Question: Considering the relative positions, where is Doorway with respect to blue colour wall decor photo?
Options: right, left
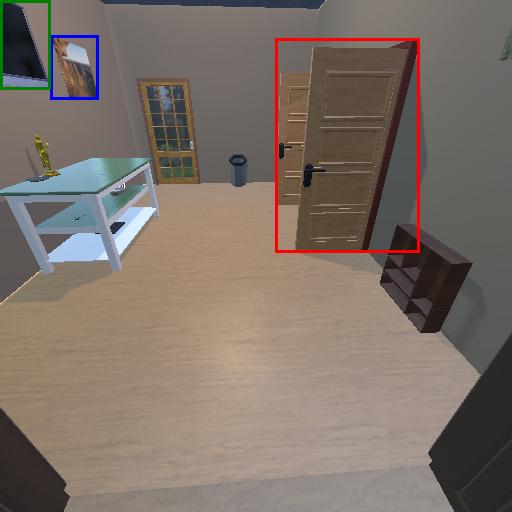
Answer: right